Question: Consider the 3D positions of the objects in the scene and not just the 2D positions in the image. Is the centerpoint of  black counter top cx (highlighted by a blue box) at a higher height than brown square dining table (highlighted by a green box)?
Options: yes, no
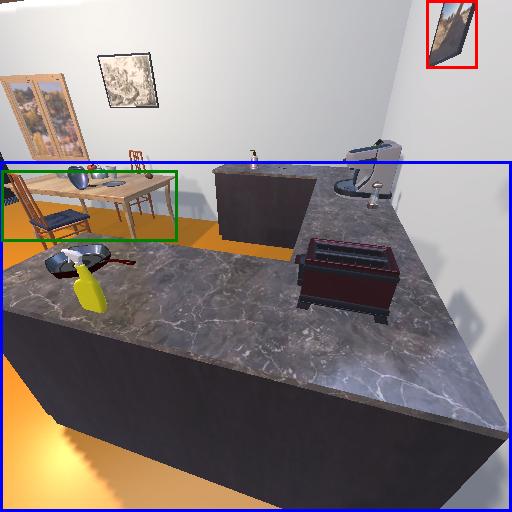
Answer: yes